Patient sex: F
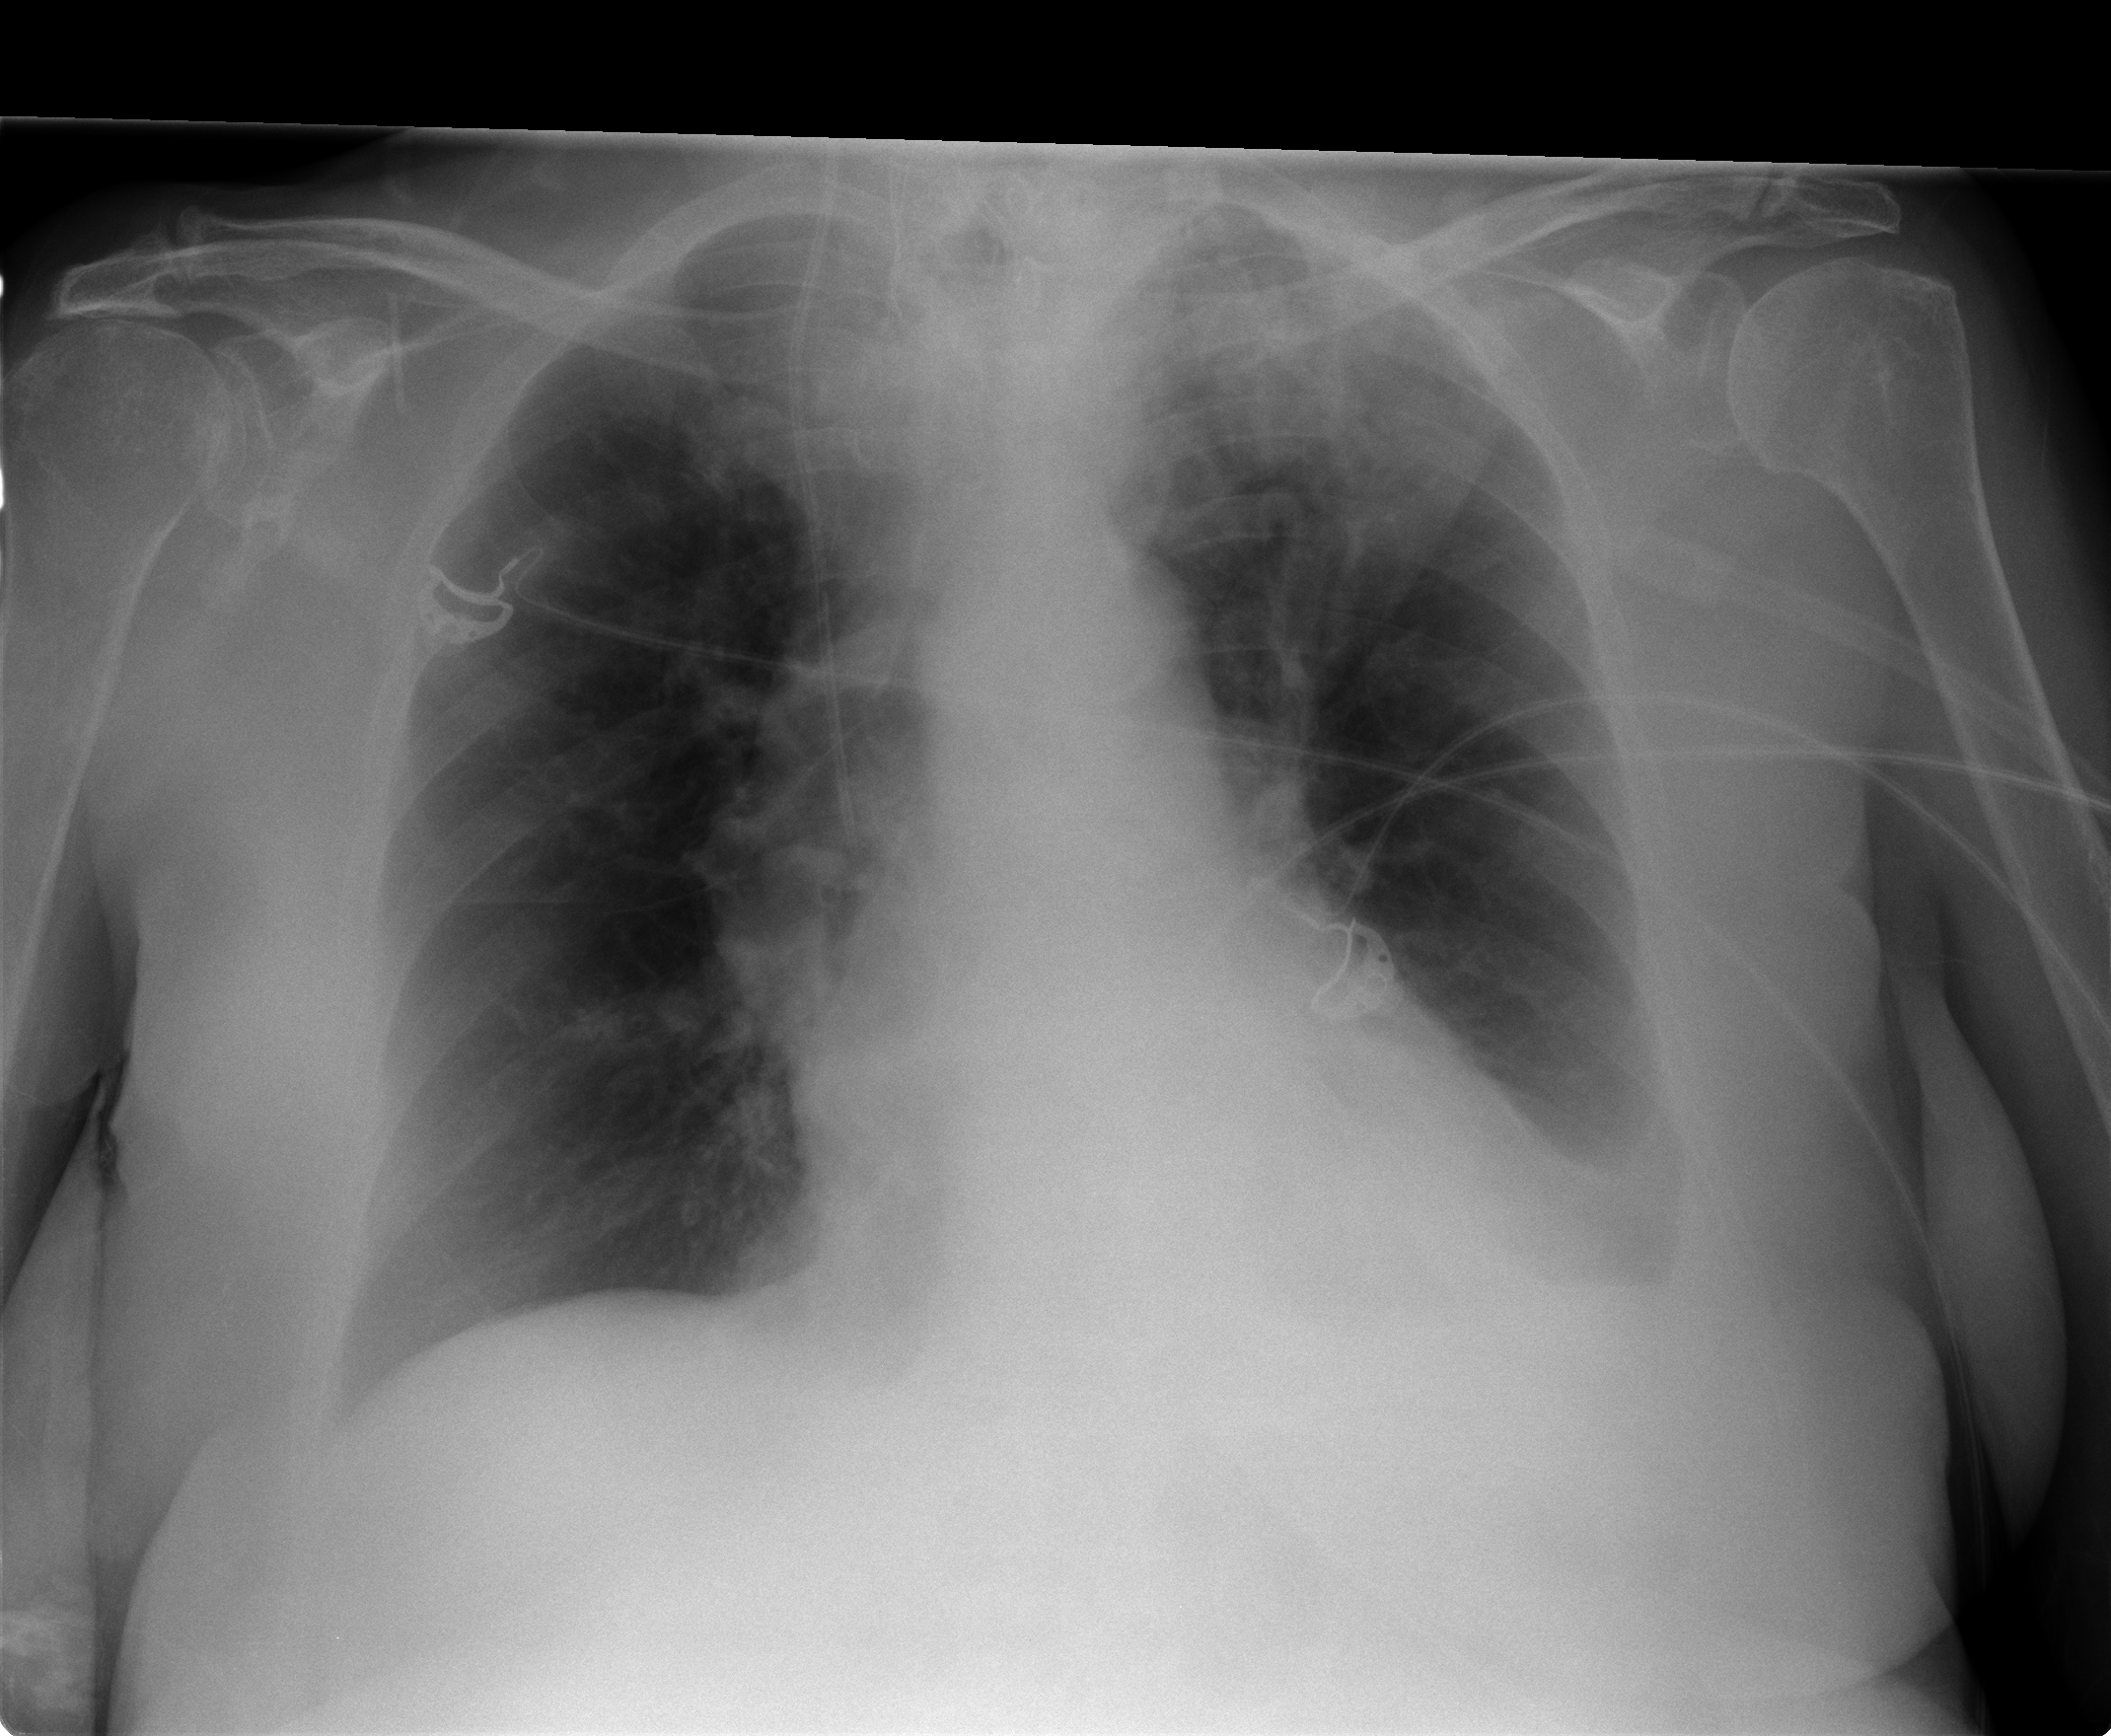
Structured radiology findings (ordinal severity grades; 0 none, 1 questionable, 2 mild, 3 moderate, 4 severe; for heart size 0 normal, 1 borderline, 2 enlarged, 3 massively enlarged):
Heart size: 0
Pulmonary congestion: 2
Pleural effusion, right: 0
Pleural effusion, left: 2
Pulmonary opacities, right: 2
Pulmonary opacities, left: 2
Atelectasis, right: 0
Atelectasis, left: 2